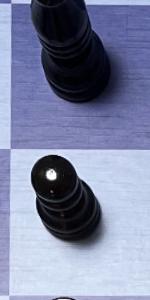
Label: Pawn_Black